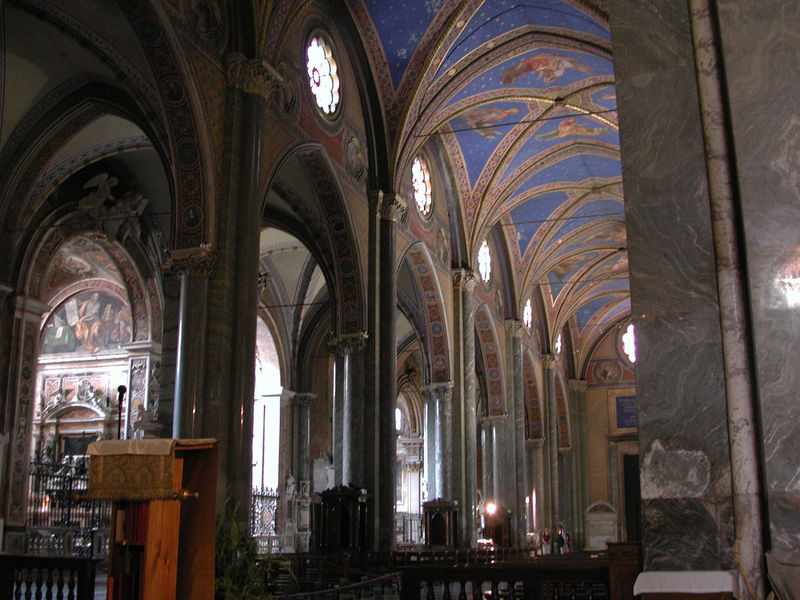
Titel: Santa Maria sopra Minerva
Standort: Rom, S. Maria sopra Minerva (EU - I - Latium)
Schlagwörter: blau, gemälde, himmel, menschen, bunt, fenster, glas, grau, hell, holz, licht, marmor, pfeiler, säule, säulen, rot, malerei, stein, innenraum, gitter, kirche, gold, decke, innen, gotik, rund, schiff, bogen, kerzen, granit, foto, bögen, gewölbe, münchen, dom, rippen, sterne, sternenhimmel, gebet, altar, arkaden, hauptschiff, kathedrale, pult, kapitell, kirchenschiff, mittelschiff, okuli, gotisch, kanzel, kreuzgratgewölbe, querhaus, rosette, seitenschiff, spitzbogen, spitzbögen, fresken, balu, fresko, joch, stuckmarmor, neugotik, ochsenauge, rosettenfenster, evangelisten, himmelsgewölbe, beichtstuhl, släulen